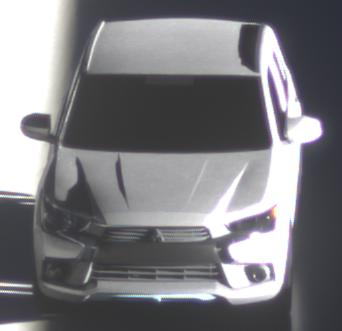
Make: Mitsubishi
Model: Outlander 2.0 Plug-In Hybrid
Detailed model: Outlander (III) Plug-In Hybrid
Model produced from: 2015/10
Model produced until: 2018/08
Doors: 5
Color: gray
Road condition: wet road
Daytime: sunrise or sunset
Contrast: high contrast